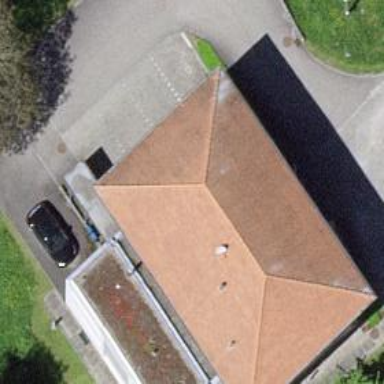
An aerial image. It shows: Building with flat roof.